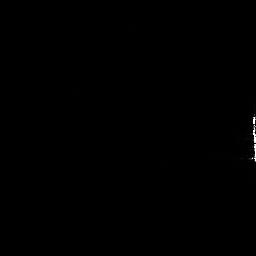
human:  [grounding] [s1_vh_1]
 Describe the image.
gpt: In the satellite image, there is  <ref>1 small ship </ref> <box>[[96, 43, 99, 64, 0]]</box> located at right.